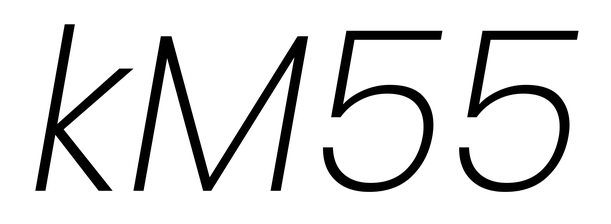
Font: Poppins-ExtraLightItalic